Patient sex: M
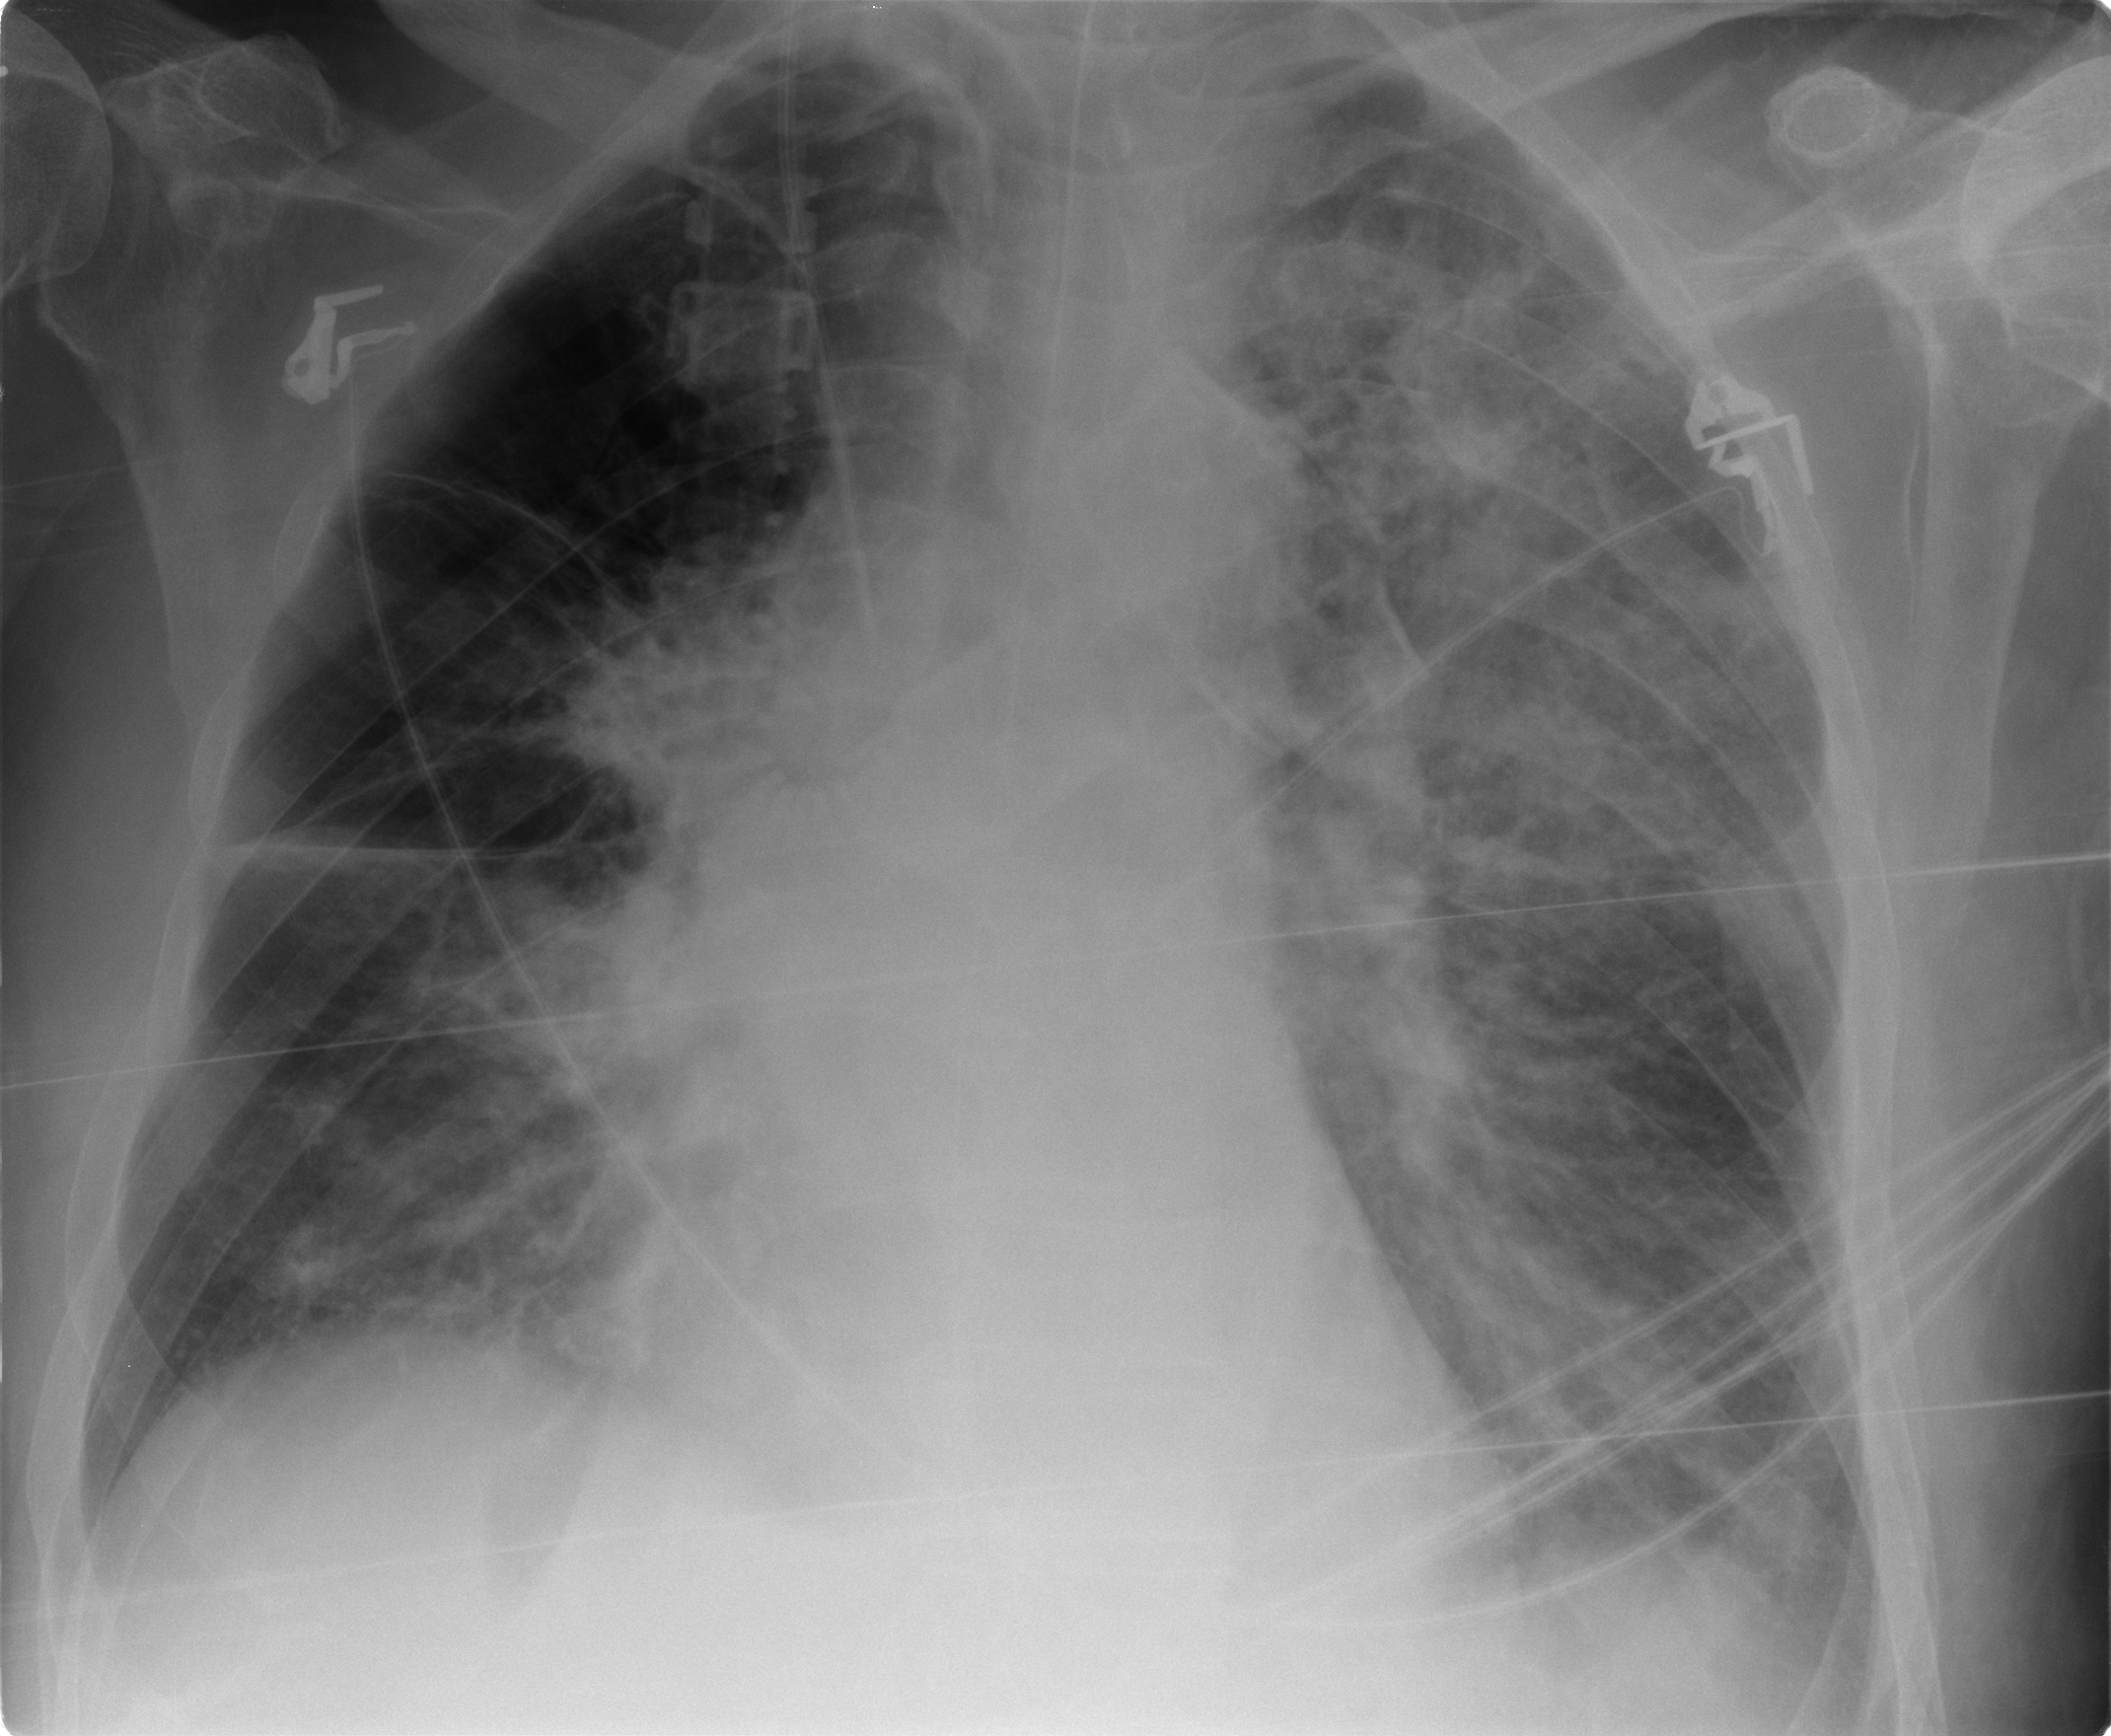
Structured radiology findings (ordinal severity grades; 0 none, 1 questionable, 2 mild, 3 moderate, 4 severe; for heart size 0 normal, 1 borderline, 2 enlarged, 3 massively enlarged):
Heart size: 0
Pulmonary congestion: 2
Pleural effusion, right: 0
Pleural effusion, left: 2
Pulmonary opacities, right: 2
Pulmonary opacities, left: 4
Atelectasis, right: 2
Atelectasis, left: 3